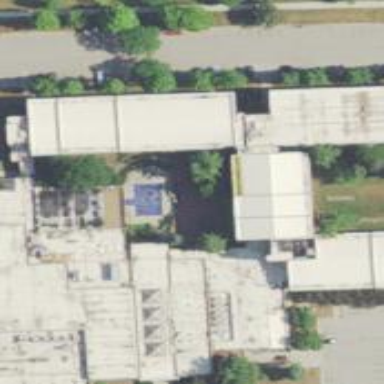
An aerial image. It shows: Hotel building.